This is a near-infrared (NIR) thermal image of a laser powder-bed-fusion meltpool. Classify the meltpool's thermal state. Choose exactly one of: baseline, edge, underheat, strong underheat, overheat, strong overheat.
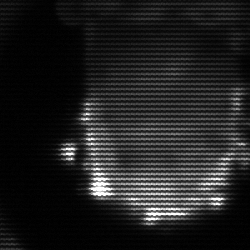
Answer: baseline